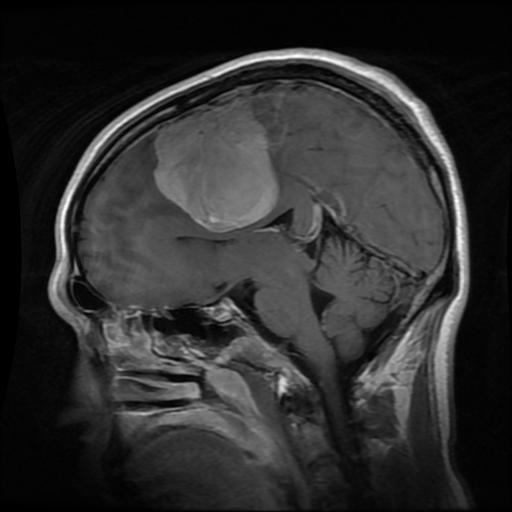
Label: meningioma